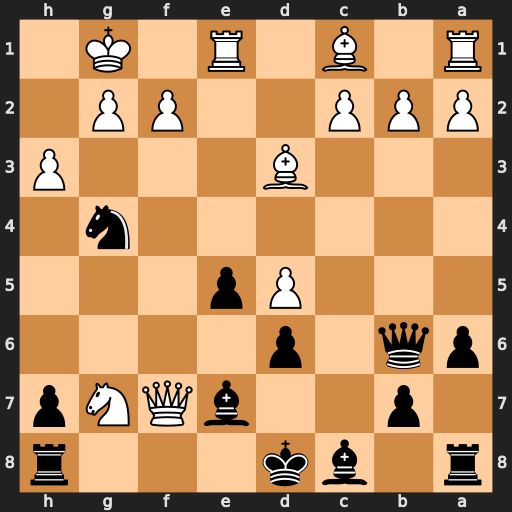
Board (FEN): r1bk3r/1p2bQNp/pq1p4/3Pp3/6n1/3B3P/PPP2PP1/R1B1R1K1
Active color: b
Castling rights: -
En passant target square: -
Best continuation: Rf8 Qxf8+ Bxf8